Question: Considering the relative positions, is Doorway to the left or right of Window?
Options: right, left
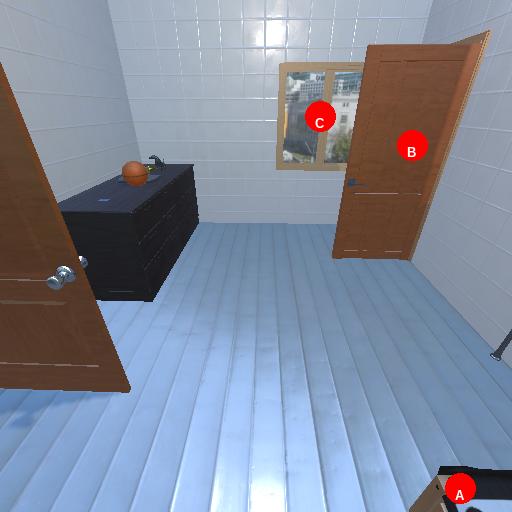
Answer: right